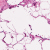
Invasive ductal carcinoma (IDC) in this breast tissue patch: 0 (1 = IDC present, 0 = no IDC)